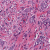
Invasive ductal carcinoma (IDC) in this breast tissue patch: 1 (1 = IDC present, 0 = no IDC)